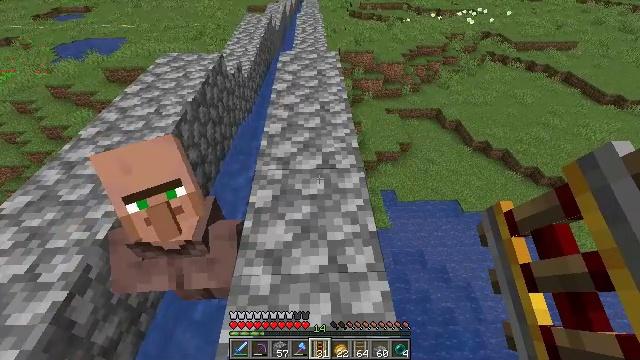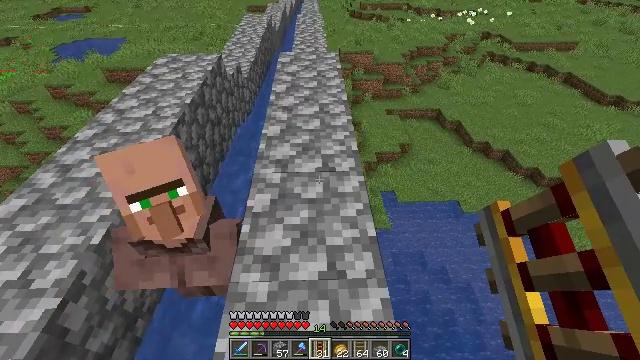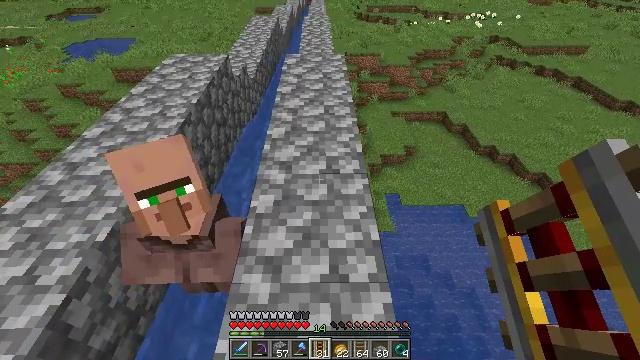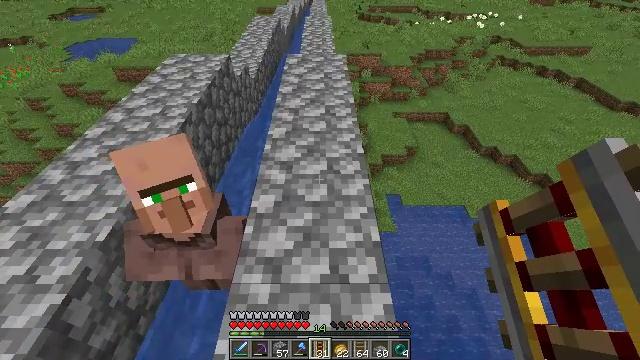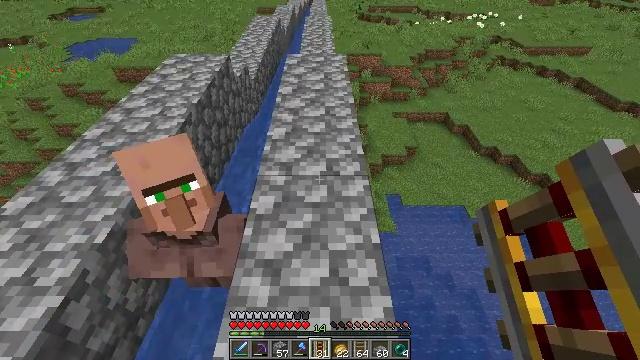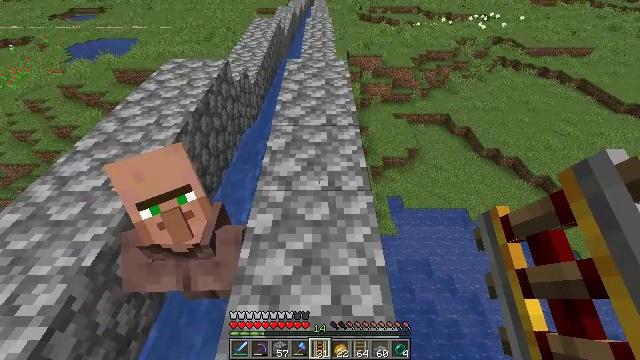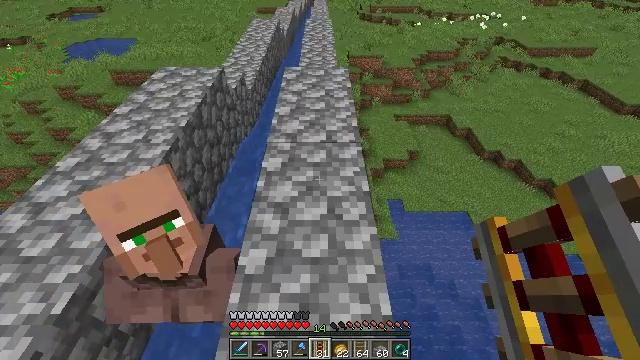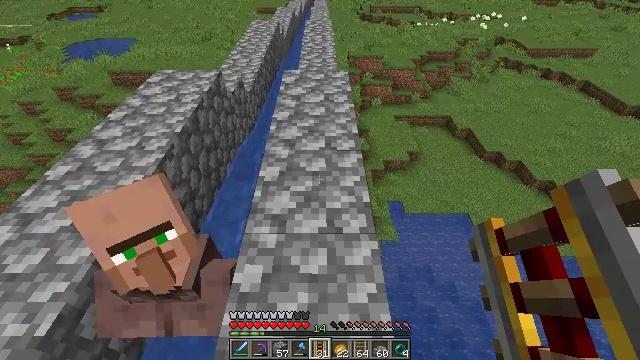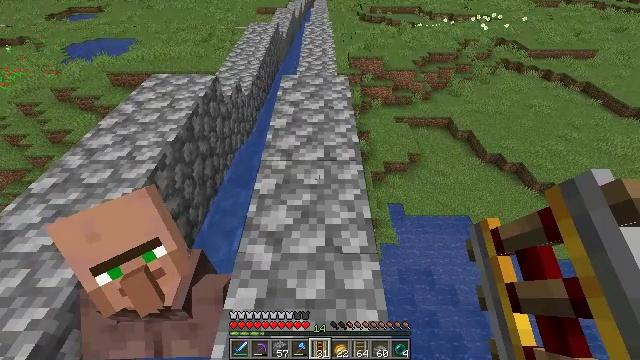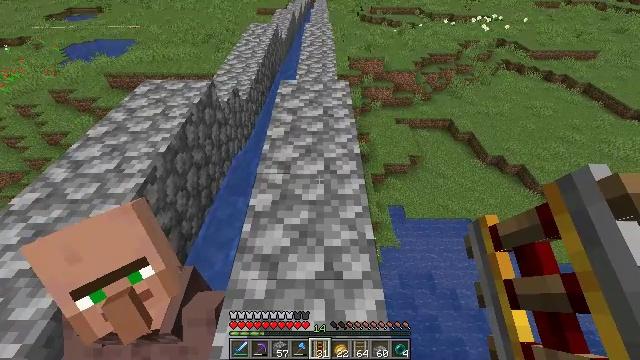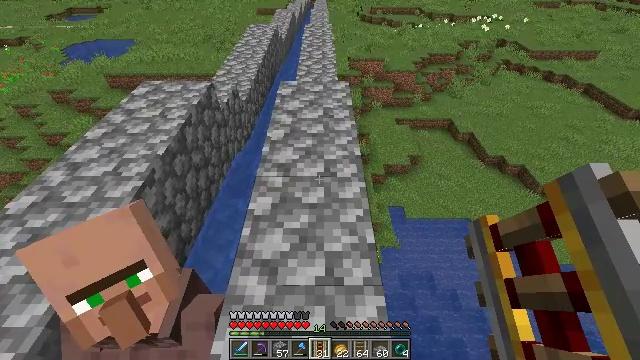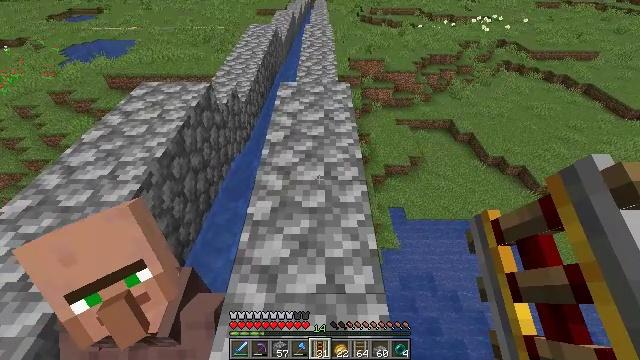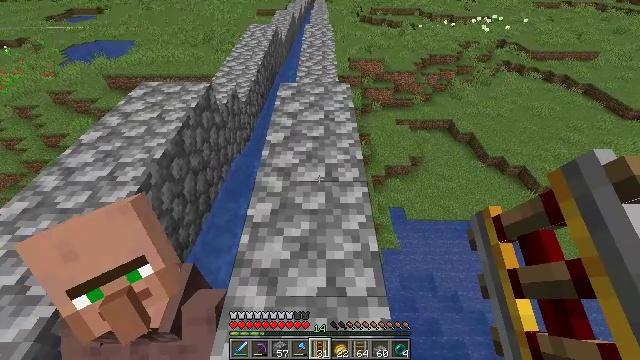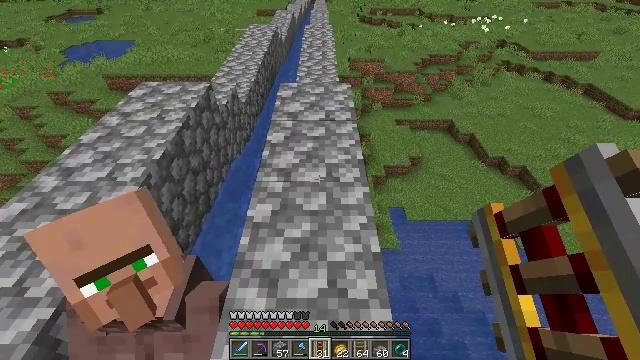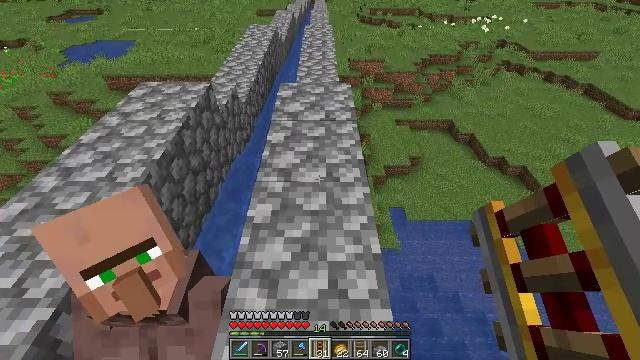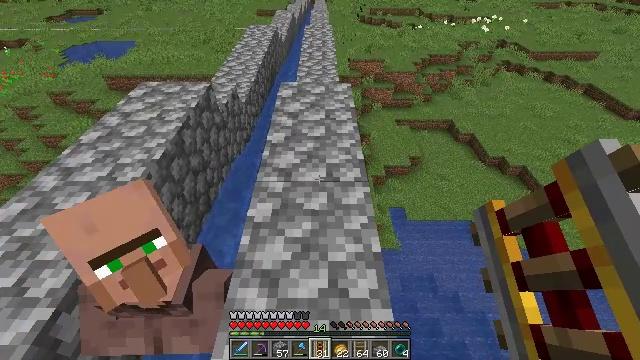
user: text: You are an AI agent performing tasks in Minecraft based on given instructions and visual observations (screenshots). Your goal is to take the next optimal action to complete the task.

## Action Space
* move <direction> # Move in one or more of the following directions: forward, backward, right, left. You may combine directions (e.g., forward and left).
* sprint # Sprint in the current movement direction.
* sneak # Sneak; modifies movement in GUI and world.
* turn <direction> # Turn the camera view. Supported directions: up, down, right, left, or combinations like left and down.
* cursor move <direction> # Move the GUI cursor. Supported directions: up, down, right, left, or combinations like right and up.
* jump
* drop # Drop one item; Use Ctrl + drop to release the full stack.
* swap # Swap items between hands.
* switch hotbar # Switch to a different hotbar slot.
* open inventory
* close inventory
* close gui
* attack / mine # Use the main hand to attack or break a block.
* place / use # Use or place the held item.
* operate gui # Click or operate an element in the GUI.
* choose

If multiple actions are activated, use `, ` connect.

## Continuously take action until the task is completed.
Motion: motion action
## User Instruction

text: Collect dirt by holding left button.
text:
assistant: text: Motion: no_op
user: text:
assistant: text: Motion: turn left
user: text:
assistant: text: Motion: no_op
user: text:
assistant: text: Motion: move forward
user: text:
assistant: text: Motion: move forward
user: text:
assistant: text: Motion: move forward
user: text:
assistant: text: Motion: move forward
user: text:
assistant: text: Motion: move forward
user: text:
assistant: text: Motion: no_op
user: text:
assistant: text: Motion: no_op
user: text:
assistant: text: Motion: no_op
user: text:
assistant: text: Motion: no_op
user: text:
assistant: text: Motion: no_op
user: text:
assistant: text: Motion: no_op
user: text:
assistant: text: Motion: no_op
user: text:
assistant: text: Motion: no_op
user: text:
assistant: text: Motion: no_op
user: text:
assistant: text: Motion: move forward
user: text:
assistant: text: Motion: move forward
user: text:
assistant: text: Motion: move forward
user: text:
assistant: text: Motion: no_op
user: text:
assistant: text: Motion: no_op
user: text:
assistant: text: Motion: no_op
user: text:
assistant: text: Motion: no_op
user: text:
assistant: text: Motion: no_op
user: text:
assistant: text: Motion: no_op
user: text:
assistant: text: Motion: no_op
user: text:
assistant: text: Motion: move forward
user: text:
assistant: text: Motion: move forward, turn left and up
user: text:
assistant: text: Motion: move forward, turn left and up